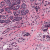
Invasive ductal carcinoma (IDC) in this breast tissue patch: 1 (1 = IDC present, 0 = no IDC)